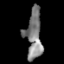
Tissue: lung
Cell type: Epithelial cells
Senescence score: 0.1938
Nuclear area (px): 766
Mean DAPI intensity: 125.726